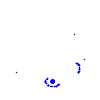
Particle: pion